Question:
Hi, i'm making an app and i want to add an activity just like the image above, and i'm having difficulties extendin the action bar, i've seen this on google design guidelines, how do i implement this on android lollipop(my min sdk is 21 i'm not interested in backwards compatibility)
thanks in advance.
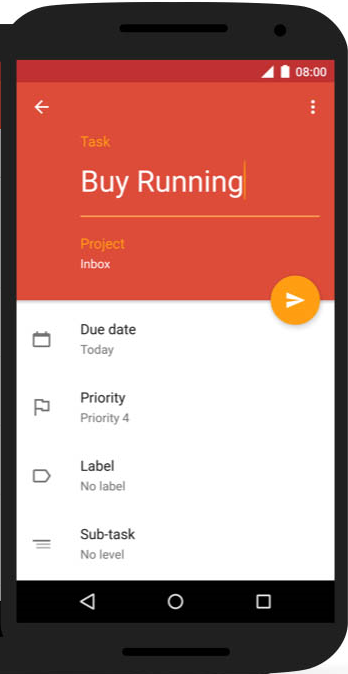
Answer: If you don't want a 'CollapsingToolbar' , you can use a simple 'Toolbar' using a custom minHeight.
Inside the Toolbar you can put your views, for example 'TextView' or 'TextInputLayout'.
Finally use a 'FloatingActionButton'. It is important to set the attributes
'app:layout_anchor'and 'app:layout_anchorGravity'
'''
<android.support.design.widget.CoordinatorLayout>
<android.support.v7.widget.Toolbar
android:id="@+id/toolbar_main"
android:layout_width="match_parent"
android:layout_height="256dp"
android:minHeight="?attr/actionBarSize"
android:theme="@style/ToolbarMainTheme" >
<android.support.design.widget.TextInputLayout>
<TextView>
</android.support.v7.widget.Toolbar>
<!-- your scrollable view here -->
<android.support.design.widget.FloatingActionButton
xmlns:android="http://schemas.android.com/apk/res/android"
xmlns:app="http://schemas.android.com/apk/res-auto"
android:id="@+id/fab"
android:layout_width="wrap_content"
android:layout_height="wrap_content"
app:borderWidth="0dp"
app:elevation="4dp"
app:pressedTranslationZ="6dp"
android:layout_marginRight="@dimen/fab_margin_card"
android:src="@drawable/ic_youricon"
app:layout_anchor="@id/toolbar_main"
app:layout_anchorGravity="bottom|right|end" />
</android.support.design.widget.CoordinatorLayout>
'''